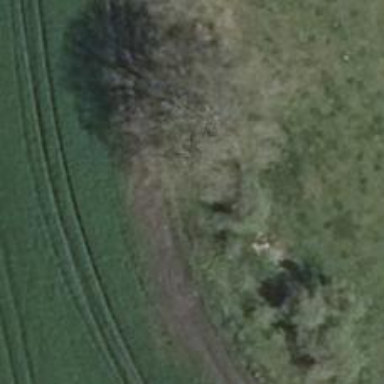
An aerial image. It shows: Deciduous broadleaved tree.